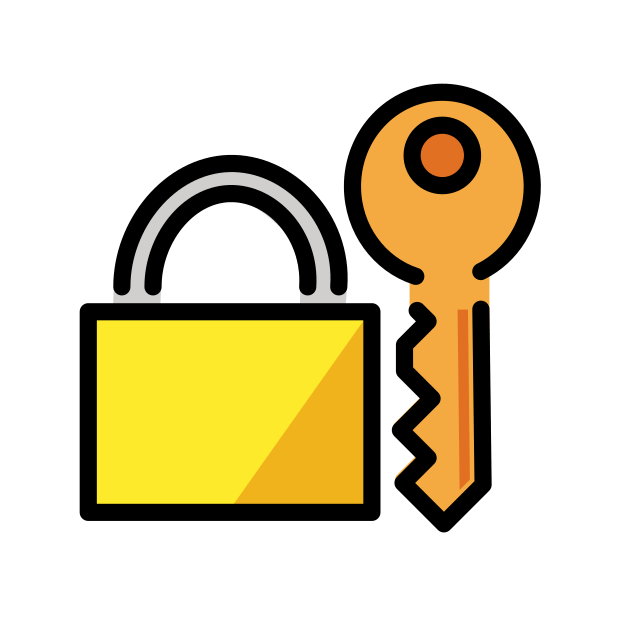
locked with key